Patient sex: M
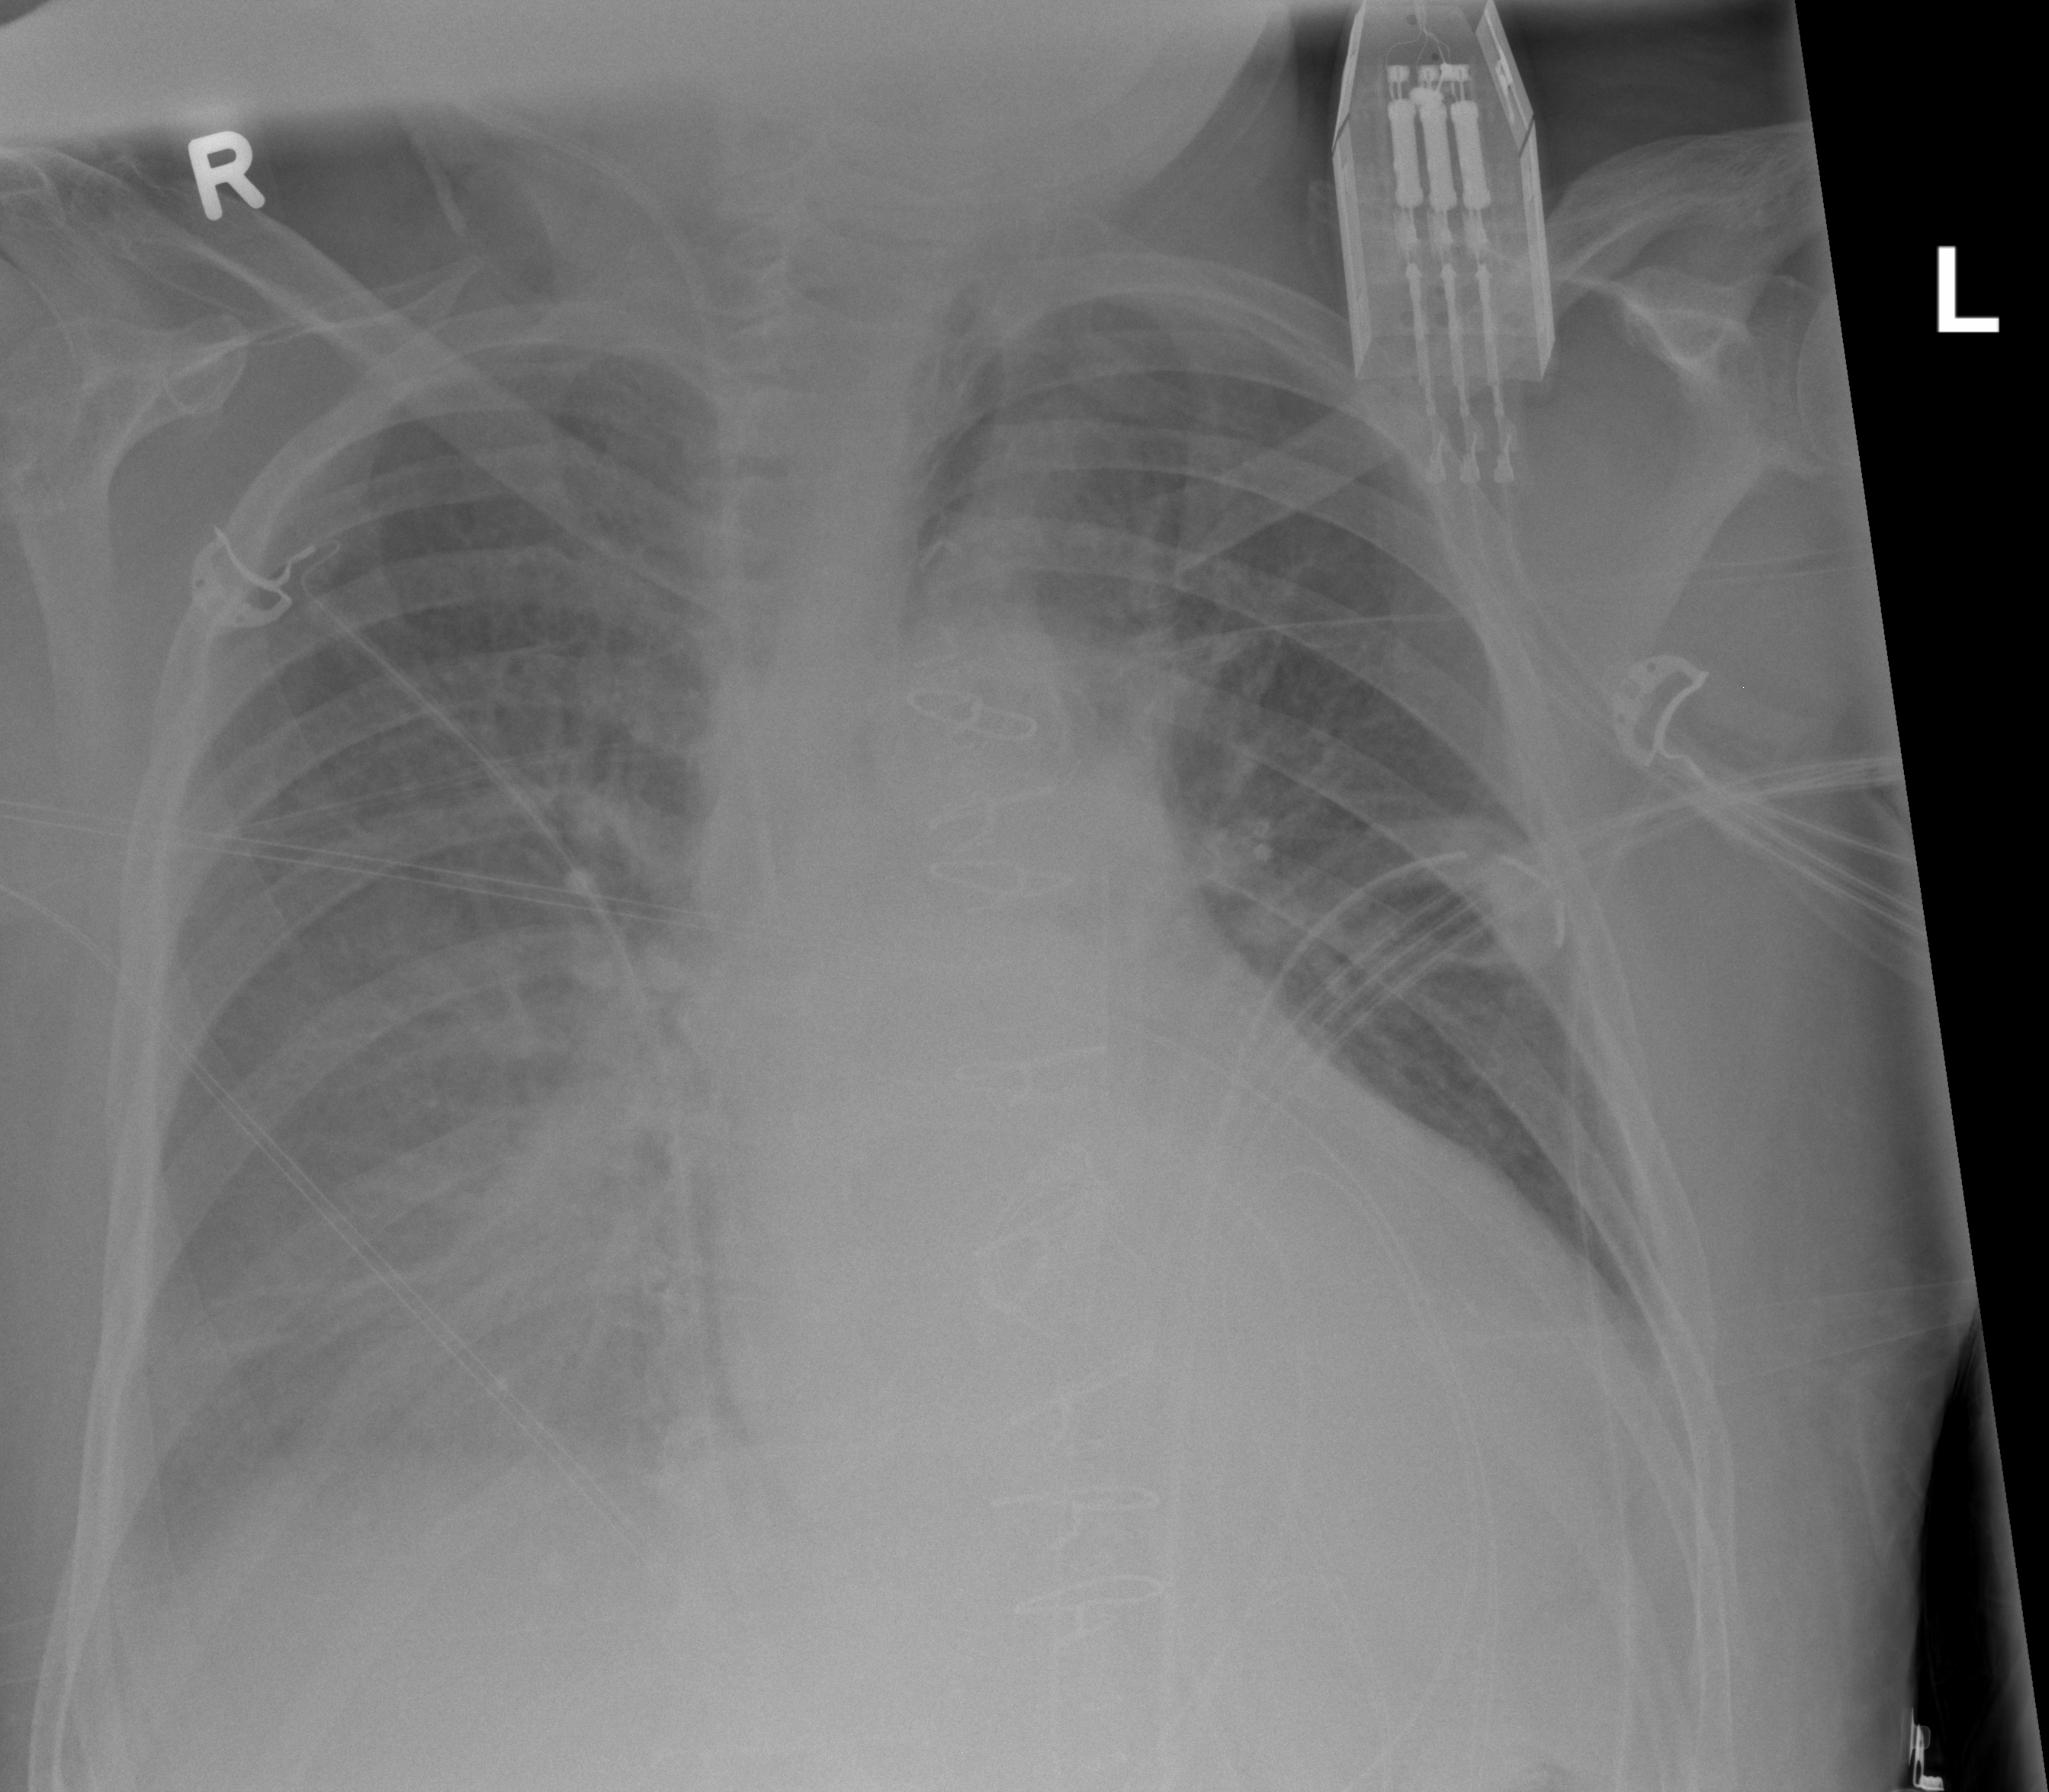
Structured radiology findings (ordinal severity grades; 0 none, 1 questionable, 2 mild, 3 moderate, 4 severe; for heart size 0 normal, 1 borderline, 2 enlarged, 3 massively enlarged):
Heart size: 2
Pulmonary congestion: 2
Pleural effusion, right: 1
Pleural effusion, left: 1
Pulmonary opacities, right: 3
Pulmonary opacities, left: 1
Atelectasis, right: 2
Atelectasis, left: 1